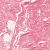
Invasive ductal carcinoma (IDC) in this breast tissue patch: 0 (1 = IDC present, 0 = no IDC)